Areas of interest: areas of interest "Cultural Palace"
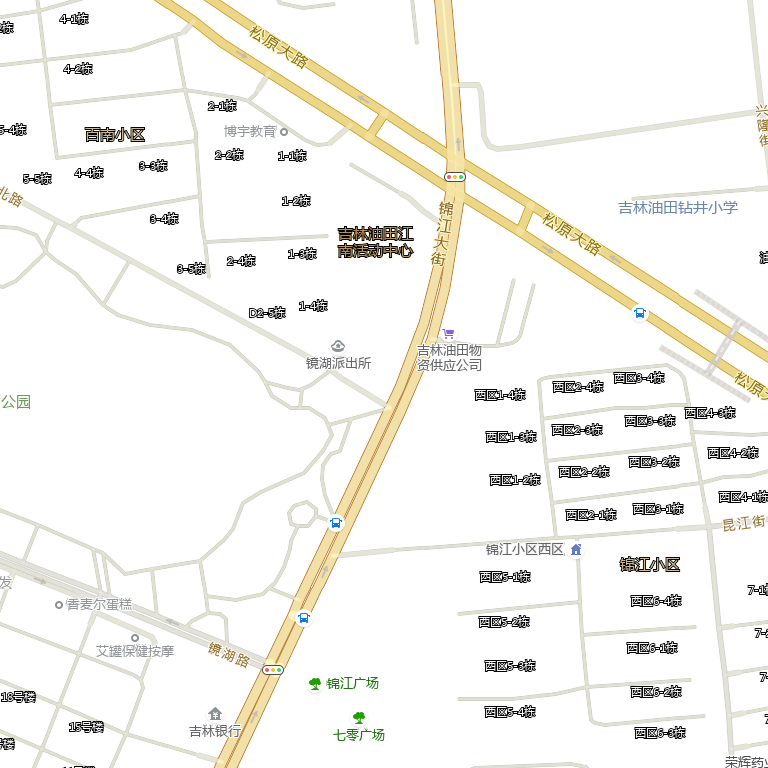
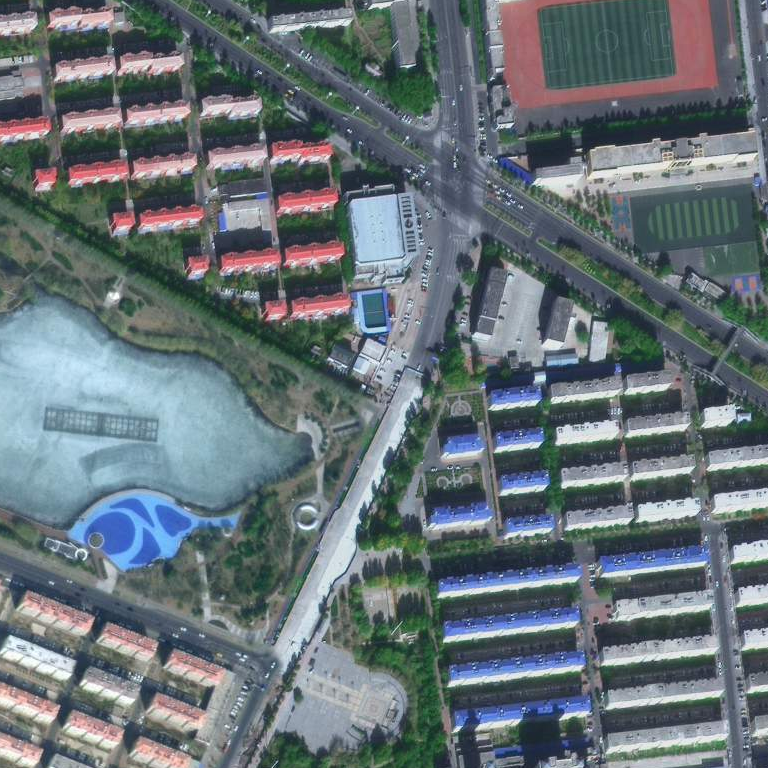